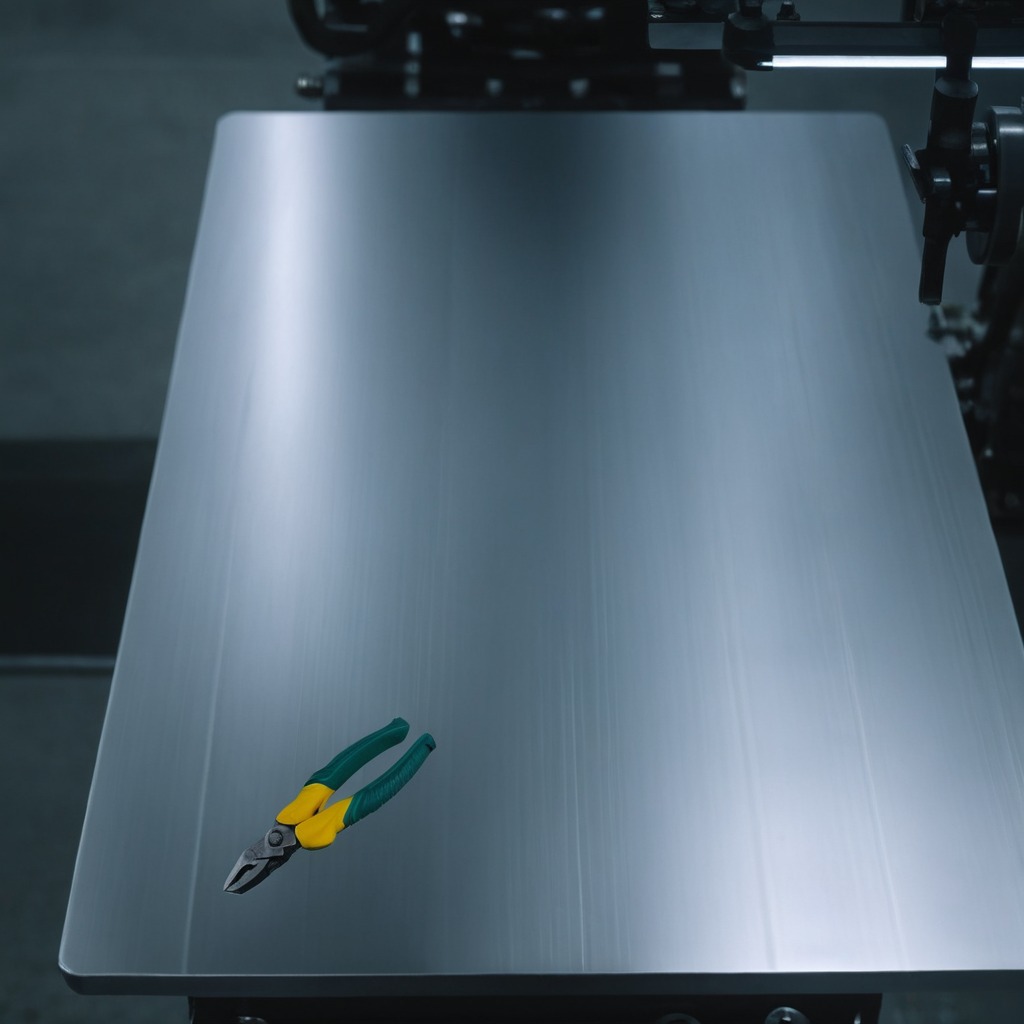
A plier is lying on the metal table in the machine shop under fluorescent lights.